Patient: sex M, age 75
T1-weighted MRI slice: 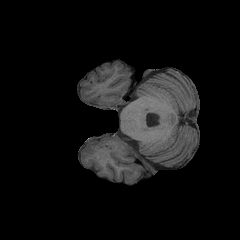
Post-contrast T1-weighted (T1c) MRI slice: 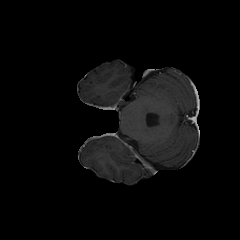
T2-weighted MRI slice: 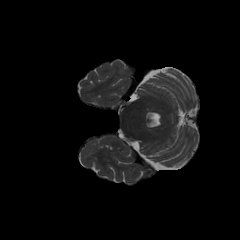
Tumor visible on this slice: no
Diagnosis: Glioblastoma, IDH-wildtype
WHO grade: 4